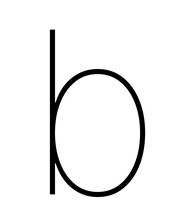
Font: Inter_Thin